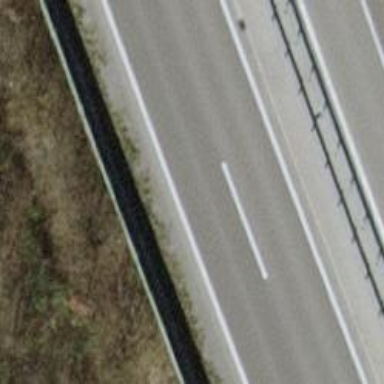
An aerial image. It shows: Asphalt motorroad with trunk classification.